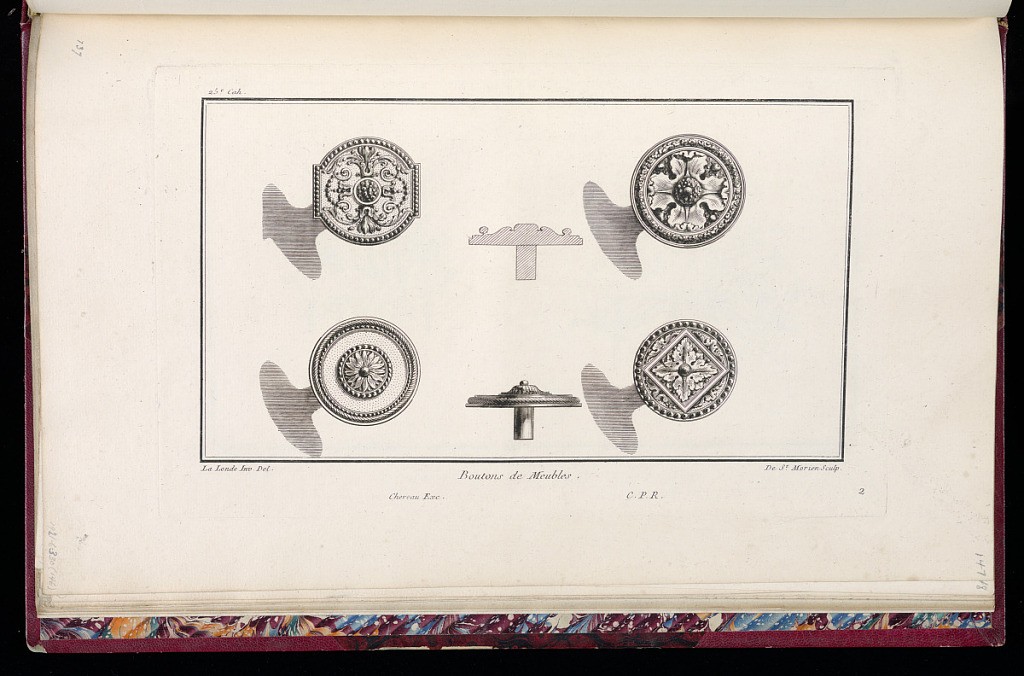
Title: Boutons de Meubles
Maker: Richard de Lalonde, French, active 1780–96
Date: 1775-1788
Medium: Etching on off-white laid paper
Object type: Print
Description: Design for four furniture knobs. The one on the upper left has bead course around the edge and stylized scrolling acanthus leaves within. The knob on the upper right has a band of small flowers around the edge, and an acanthus leaf rosette in the center. The knob on the lower left has ribbon twist on the outer edge, bead course, a field of small dots, bead course, and a small rosette in the center. The knob on the lower right has a bead course around the edge, and an acanthus leaf rosette within a lozenge in the center. The plate is signed and numbered.